Question: I want to load data from the database when i click on an a link.
My links are data from a database. This is how I do it in my view:
'''
<div id="wijken">
<ul>
<?php foreach($this->districts as $districts) : ?>
<li><a><?php echo $this->escape($districts->wijk); ?></a></li>
<?php endforeach; ?>
</ul>
</div>
'''
This is how it looks:

Now I want that when you click on a link that I can load data and show data from the database depending on the link you clicked. How can I do this?
I tried it with javascript. Is it possible that you can load data with ajax call to an action in a controller?
My javascript:
'''
$("#wijken ul li a").click(function(e){
var wijk = ($(this).text());
$.ajax({
type: "POST",
url: "index/test",
data: "wijk",
dataType: 'json',
success: function(rows)
{
alert("worked!");
},
error: function(error){
alert("didn't worked!");
}
});
'''
Could this work or not?
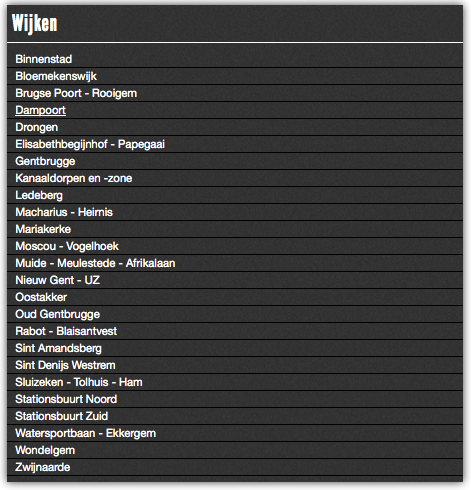
Answer: This answer can help you
<URL>
It is a simple example of using Zend Framework and Ajax(JQuery).